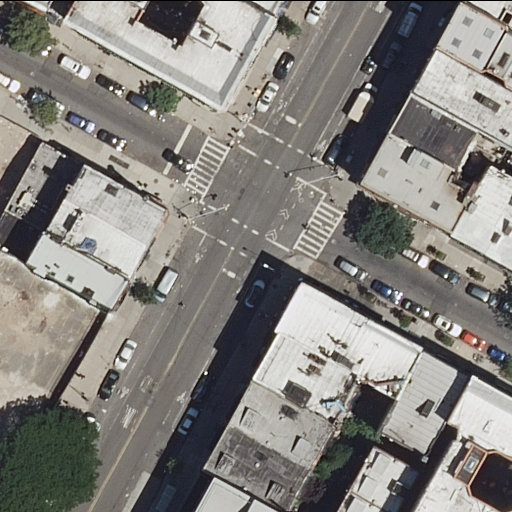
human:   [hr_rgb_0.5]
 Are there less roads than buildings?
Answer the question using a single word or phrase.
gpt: yes

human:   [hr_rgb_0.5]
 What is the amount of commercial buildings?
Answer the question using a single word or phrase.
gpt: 0

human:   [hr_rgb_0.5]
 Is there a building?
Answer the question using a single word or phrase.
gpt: yes

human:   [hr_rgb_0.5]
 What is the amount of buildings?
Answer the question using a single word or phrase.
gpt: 24

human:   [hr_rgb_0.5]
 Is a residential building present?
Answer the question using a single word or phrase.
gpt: yes

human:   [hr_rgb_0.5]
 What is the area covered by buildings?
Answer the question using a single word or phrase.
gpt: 3370m2

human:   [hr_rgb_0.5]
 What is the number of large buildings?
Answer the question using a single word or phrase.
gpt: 0

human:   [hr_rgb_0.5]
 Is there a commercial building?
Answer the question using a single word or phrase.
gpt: no

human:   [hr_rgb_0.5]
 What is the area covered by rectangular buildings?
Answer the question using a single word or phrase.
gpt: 2005m2

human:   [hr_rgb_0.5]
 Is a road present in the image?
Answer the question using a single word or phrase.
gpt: yes

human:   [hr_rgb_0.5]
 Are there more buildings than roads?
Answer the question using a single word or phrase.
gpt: yes

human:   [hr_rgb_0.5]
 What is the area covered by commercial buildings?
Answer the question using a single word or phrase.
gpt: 0m2

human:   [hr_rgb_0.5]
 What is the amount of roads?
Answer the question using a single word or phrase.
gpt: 2

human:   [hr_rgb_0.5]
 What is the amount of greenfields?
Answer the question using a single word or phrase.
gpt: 0

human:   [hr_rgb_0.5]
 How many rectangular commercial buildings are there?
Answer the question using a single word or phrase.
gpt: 0

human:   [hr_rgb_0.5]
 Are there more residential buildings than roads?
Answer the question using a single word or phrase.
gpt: yes

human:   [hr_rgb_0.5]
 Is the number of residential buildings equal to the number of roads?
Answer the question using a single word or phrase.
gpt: no

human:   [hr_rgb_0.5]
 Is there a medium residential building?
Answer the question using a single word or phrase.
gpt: yes

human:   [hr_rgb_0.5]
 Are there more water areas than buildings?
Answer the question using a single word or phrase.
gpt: no

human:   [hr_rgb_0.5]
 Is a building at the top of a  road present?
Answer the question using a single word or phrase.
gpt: yes

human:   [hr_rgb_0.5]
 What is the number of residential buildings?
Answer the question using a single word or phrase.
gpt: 24

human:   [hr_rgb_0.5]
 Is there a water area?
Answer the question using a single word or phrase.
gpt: no

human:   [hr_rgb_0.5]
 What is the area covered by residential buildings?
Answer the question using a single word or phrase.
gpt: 3370m2

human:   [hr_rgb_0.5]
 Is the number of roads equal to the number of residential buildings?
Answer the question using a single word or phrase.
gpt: no

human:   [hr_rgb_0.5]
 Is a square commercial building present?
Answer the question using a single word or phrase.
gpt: no

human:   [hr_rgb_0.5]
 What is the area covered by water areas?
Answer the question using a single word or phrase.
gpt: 0m2

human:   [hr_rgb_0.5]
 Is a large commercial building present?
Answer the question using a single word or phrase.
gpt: no

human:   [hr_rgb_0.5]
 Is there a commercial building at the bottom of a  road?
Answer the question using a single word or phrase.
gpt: no

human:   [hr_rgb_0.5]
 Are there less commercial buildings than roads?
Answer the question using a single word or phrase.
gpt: yes

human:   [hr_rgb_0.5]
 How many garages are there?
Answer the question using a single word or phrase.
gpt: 0

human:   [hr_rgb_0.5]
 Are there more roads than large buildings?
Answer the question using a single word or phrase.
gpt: yes

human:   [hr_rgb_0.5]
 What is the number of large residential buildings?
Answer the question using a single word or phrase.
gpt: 0

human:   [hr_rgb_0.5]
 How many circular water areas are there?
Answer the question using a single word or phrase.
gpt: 0

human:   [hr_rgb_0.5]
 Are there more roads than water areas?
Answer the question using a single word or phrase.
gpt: yes

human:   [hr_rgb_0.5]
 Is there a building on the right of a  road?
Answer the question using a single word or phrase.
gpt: yes

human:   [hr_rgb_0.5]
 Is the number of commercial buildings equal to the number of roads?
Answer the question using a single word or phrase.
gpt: no

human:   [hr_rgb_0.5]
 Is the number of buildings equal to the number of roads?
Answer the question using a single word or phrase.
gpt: no

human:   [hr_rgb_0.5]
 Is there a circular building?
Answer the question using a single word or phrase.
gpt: no

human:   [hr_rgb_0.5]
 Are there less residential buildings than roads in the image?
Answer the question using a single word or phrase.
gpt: no

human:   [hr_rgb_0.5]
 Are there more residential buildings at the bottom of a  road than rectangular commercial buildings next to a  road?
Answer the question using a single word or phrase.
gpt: yes

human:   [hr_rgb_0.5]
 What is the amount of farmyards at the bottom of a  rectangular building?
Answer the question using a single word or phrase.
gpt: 0

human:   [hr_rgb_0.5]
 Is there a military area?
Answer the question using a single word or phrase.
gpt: no

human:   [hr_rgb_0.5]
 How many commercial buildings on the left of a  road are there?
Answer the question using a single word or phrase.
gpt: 0

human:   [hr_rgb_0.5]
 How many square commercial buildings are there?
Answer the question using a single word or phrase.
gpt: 0

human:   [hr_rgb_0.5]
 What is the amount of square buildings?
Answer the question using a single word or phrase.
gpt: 0

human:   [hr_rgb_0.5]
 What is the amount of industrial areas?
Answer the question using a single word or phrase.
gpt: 0

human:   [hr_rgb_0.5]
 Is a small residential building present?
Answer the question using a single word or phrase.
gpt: yes

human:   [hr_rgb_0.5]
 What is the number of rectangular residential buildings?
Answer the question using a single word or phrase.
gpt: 17

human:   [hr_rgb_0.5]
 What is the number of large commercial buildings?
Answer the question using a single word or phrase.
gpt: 0

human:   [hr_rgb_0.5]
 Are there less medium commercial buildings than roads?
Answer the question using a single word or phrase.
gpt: yes

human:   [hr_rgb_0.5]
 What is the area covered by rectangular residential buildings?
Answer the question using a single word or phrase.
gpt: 2005m2

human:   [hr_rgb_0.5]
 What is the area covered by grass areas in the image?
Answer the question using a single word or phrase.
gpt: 0m2

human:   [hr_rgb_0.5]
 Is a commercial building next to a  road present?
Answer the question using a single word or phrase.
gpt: no

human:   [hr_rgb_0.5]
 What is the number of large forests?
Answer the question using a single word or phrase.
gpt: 0

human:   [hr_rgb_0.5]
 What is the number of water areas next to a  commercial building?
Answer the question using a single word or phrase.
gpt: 0

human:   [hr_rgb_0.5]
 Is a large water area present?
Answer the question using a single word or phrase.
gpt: no

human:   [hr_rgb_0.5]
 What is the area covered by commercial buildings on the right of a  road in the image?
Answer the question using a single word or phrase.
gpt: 0m2

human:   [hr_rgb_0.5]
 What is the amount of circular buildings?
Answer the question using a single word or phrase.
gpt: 0

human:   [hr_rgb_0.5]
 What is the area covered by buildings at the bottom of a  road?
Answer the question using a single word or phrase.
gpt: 1844m2

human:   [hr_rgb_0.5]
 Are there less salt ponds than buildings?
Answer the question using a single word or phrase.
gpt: yes

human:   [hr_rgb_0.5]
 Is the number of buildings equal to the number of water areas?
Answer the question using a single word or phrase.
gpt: no

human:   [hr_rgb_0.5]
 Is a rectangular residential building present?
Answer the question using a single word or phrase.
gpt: yes

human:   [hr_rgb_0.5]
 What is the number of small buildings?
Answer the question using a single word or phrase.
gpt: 8

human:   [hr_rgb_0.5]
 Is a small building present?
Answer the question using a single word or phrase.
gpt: yes